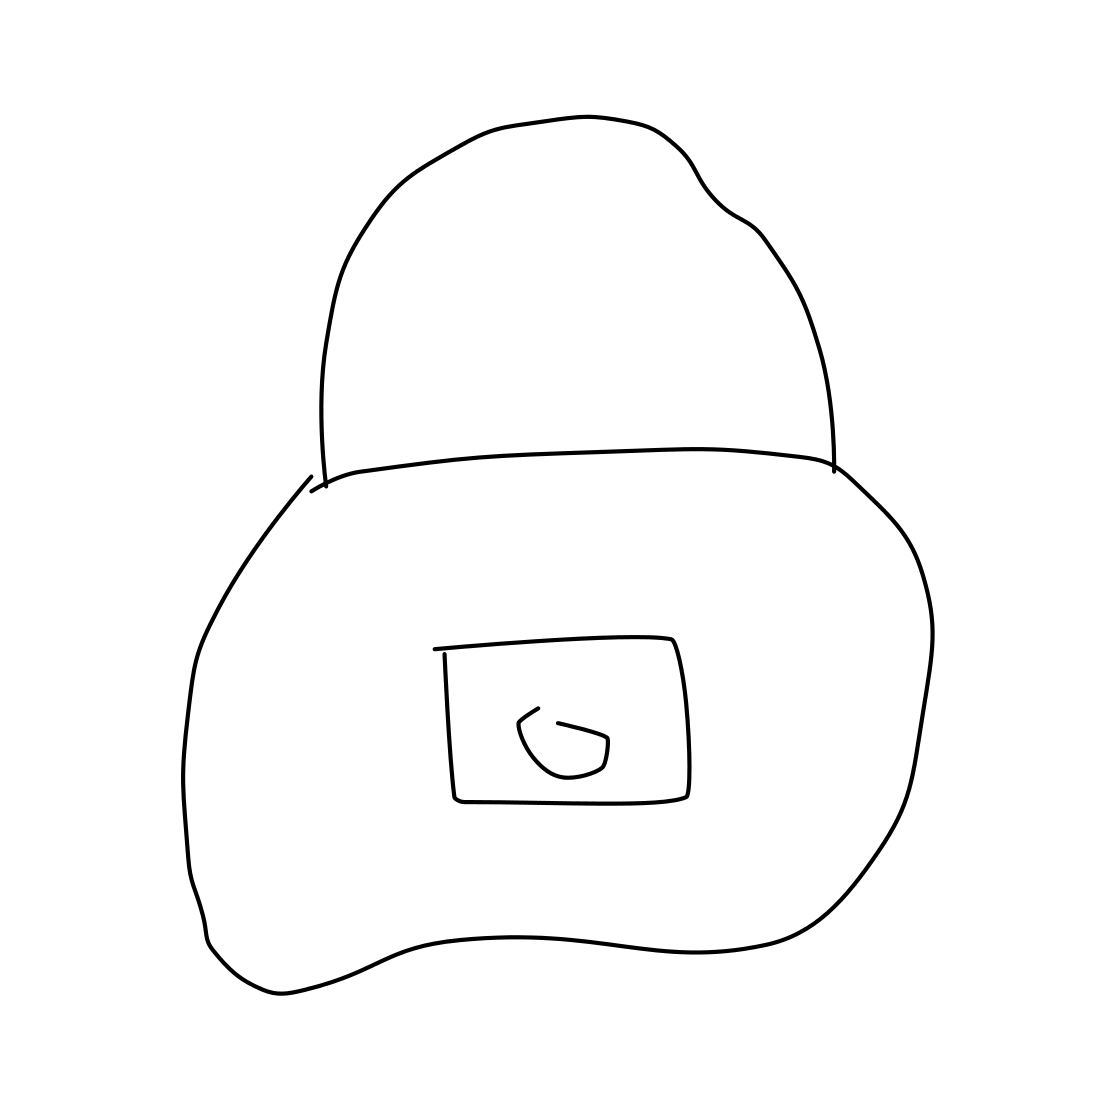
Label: purse